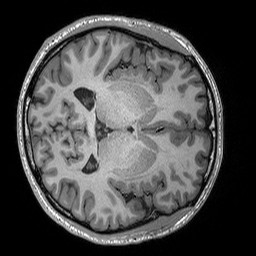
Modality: T1w
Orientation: axial
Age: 21
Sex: male
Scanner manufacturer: siemens
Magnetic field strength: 3 T
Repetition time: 2.3 s
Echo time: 0.00298 s